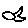
Label: fish